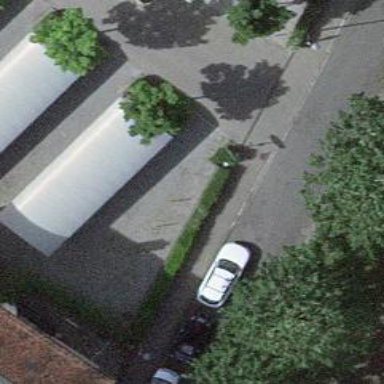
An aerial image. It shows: Bicycle parking area with bollards.